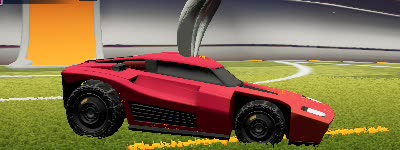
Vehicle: breakout